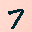
Label: 7